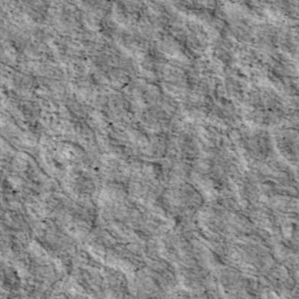
Label: non_frost